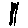
Label: zigzag